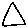
Label: triangle